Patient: sex F, age 59
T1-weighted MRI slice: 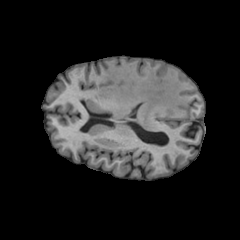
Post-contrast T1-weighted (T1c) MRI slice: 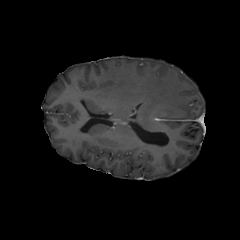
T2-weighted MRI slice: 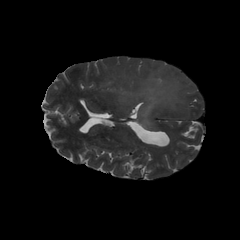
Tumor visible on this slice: yes
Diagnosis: Glioblastoma, IDH-wildtype
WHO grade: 4